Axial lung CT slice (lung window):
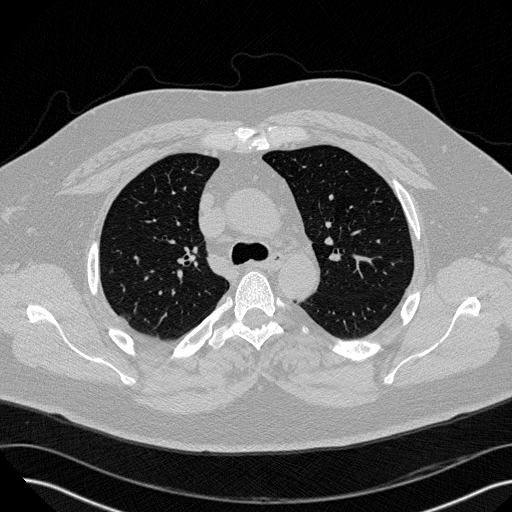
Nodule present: no